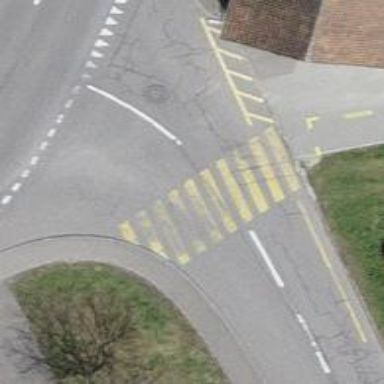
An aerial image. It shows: Uncontrolled zebra crossing with yellow markings on the road.